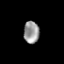
Tissue: prostate
Cell type: Myeloid cells
Senescence score: 0.7109
Nuclear area (px): 334
Mean DAPI intensity: 153.731